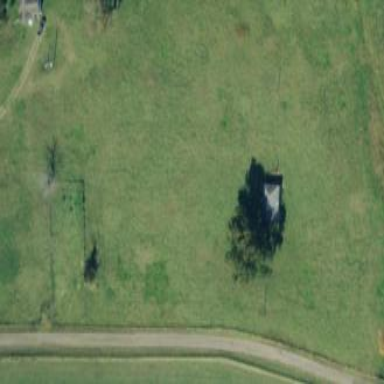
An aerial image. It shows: Pasture used as meadow.